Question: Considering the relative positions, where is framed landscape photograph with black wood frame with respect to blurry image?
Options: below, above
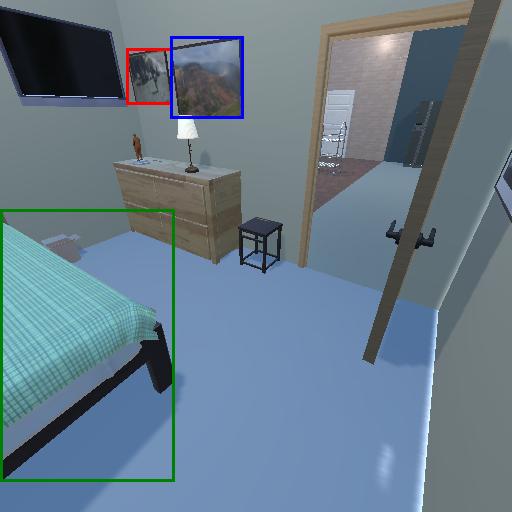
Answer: below